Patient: sex F, age 54
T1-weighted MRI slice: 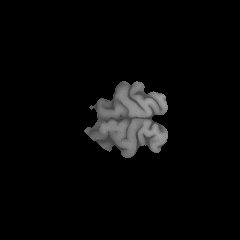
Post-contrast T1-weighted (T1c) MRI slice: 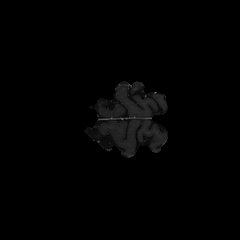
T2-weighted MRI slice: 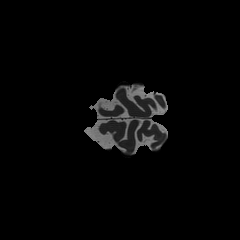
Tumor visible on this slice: no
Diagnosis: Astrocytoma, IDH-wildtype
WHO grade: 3